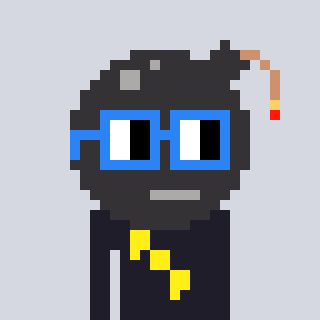
a pixel art character with square blue glasses, a bomb-shaped head and a grayscale-colored body on a cool background